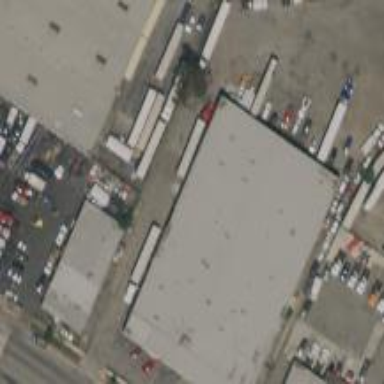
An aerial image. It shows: Warehouse.